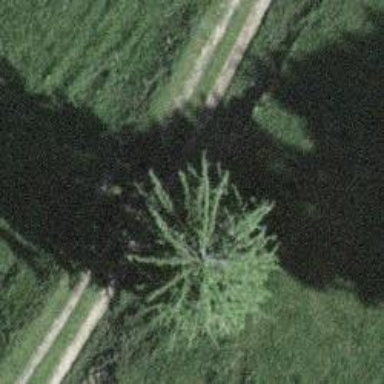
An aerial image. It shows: Evergreen needle-leaved tree typically found in agricultural areas.